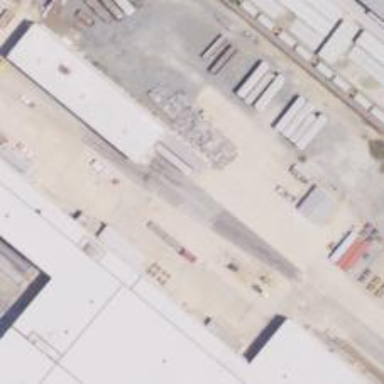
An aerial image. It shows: Railway yard in service.